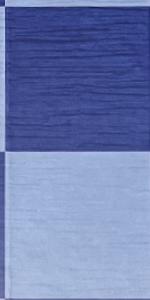
Label: Empty